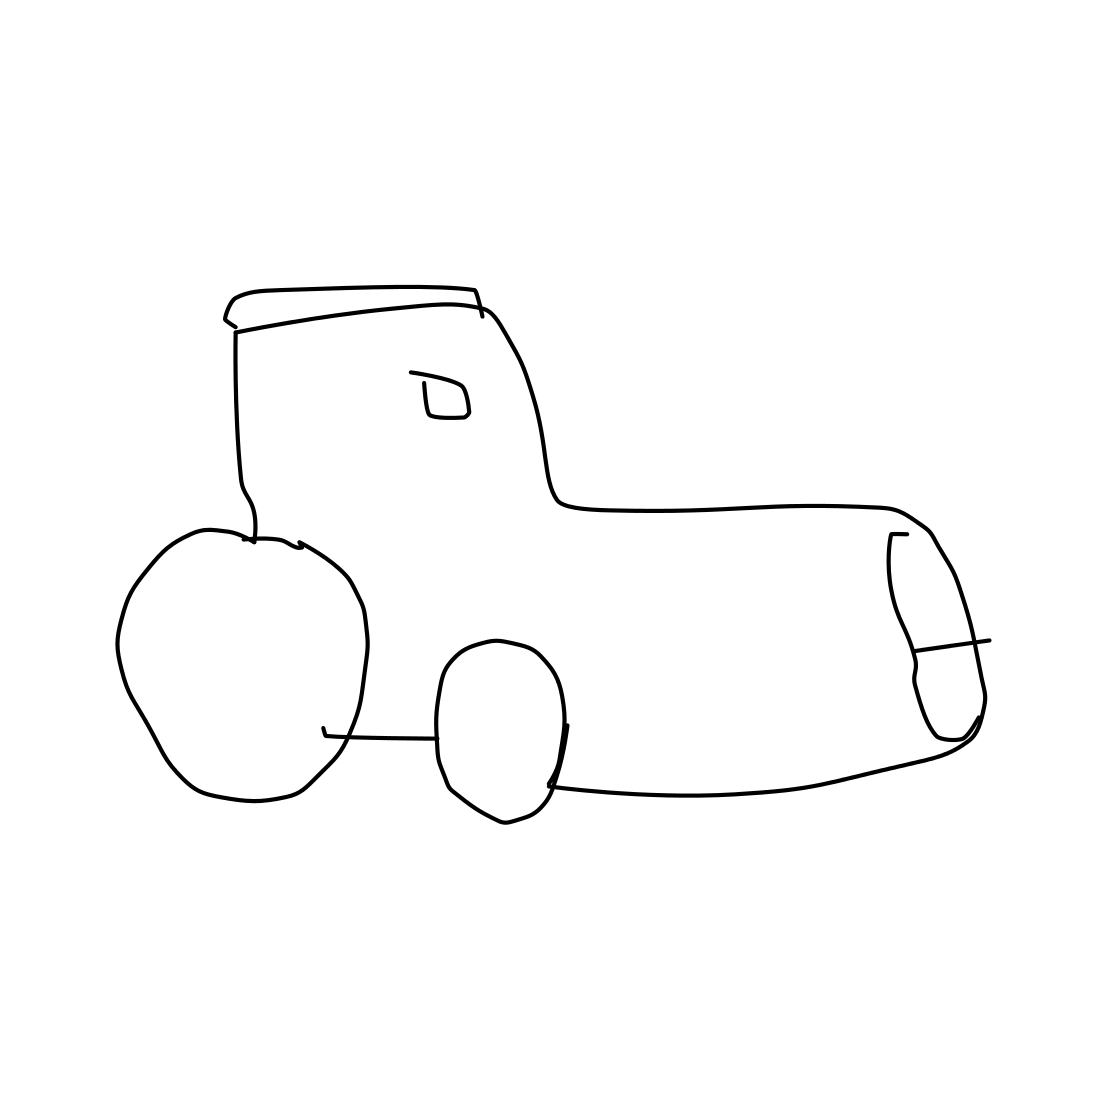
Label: tractor